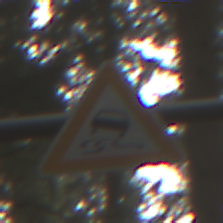
Verkehrszeichen: SchleuderOderRutschgefahr
Umgebung: Outdoor, Nature
Tageszeit: MorningAfternoon
Wetter: Overcast
Licht: Natural
Jahreszeit: Winter
Kontrast: LowContrast